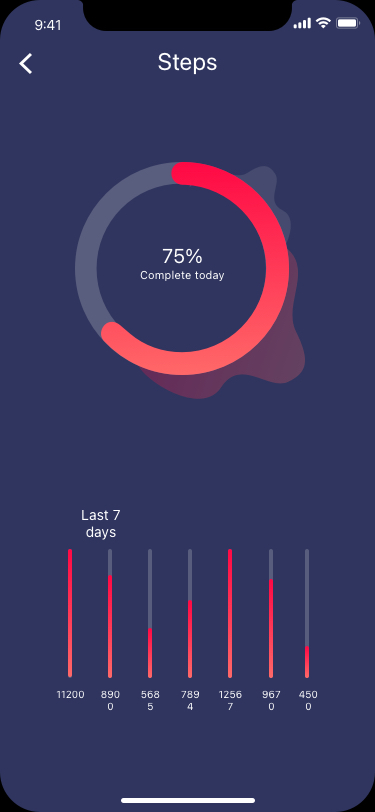
Text in this UI design:
75%
Complete today
Steps
11200
8900
5685
7894
12567
9670
4500
Last 7 days